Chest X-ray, AP view. Patient: 26 years old, sex F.
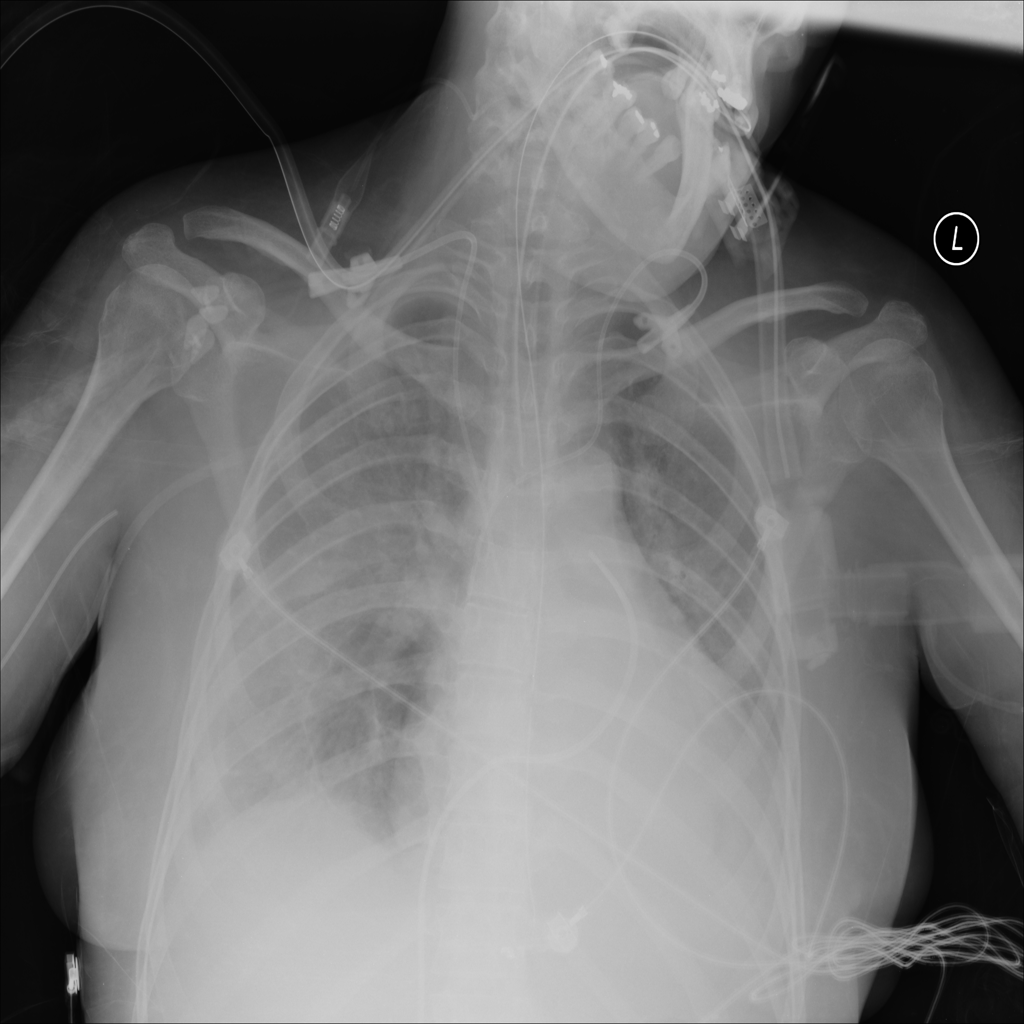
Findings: Cardiomegaly, Consolidation